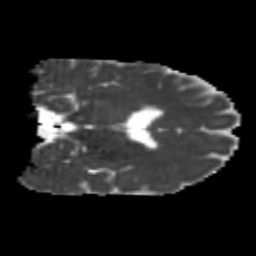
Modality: MD
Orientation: coronal
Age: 22
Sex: male
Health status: healthy
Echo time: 0.074 s